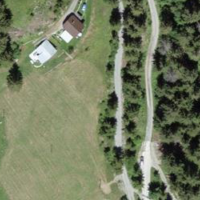
EUNIS habitat code: 43
Species observed at this site:
Cephalanthera longifolia